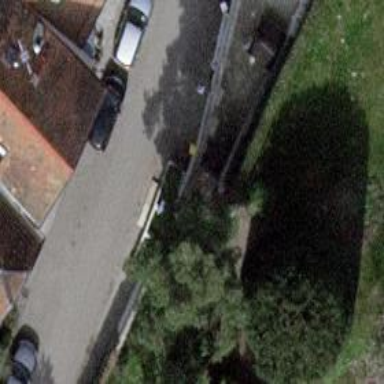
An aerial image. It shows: Post box.